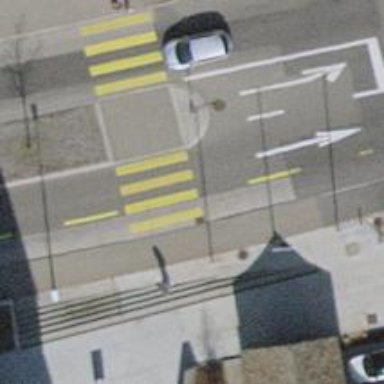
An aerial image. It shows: Kerb barrier.